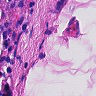
Metastatic tissue present: no